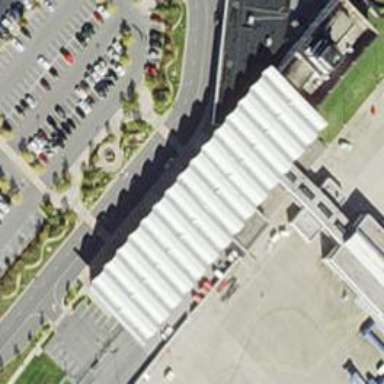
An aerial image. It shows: Car rental facility.